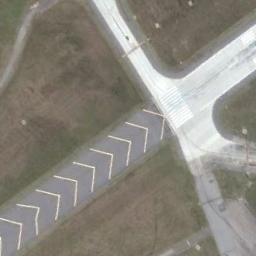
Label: runway